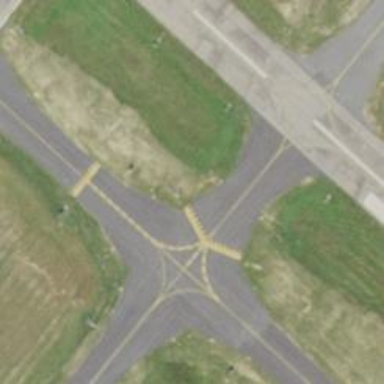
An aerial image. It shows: Image of taxiway at airport.